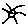
Label: sun